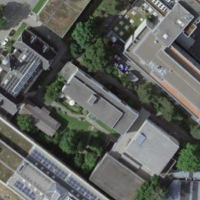
EUNIS habitat code: 54
Species observed at this site:
Papaver rhoeas
Melittis melissophyllum
Geranium sanguineum